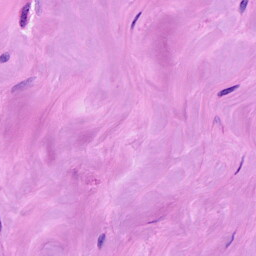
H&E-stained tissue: Breast